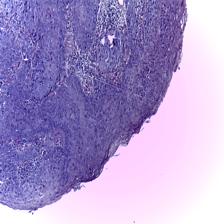
Diagnosis: OSCC